Interaction volume radius: 10 \u00c5
Interaction volume height: 30 \u00c5
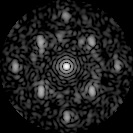
Disorder parameter: 0.4463